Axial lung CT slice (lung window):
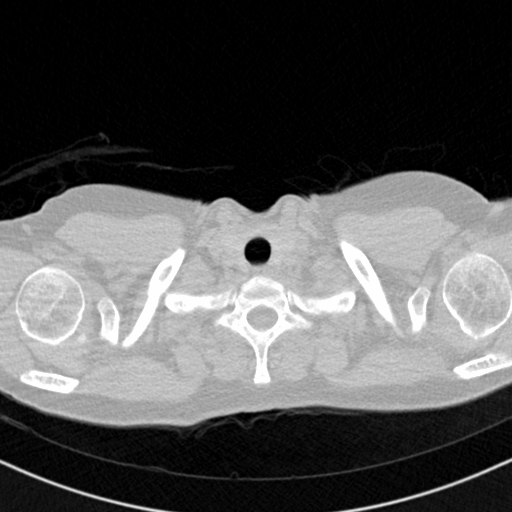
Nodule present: no